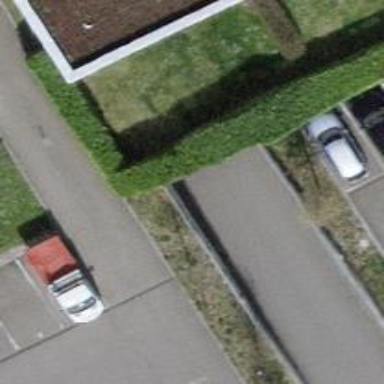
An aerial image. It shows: Parking entrance.